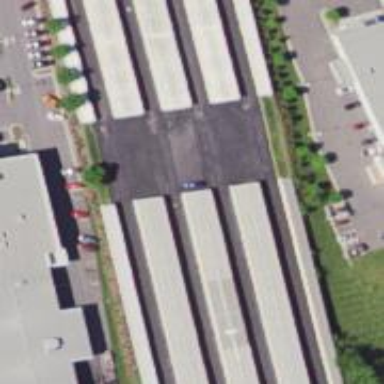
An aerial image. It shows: Storage rental shop.